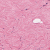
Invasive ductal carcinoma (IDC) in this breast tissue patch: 0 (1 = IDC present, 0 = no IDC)